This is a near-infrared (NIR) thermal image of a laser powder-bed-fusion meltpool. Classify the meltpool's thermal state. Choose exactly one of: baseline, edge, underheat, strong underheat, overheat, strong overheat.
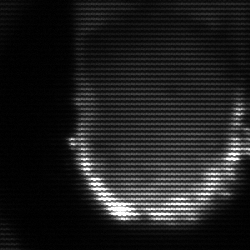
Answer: baseline